Question: I have the following code in my 'config.xml' file:
'''
<platform name="ios">
<allow-intent href="itms:*" />
<allow-intent href="itms-apps:*" />
<icon height="57" src="resources/ios/icon/icon.png" width="57" />
<icon height="114" src="resources/ios/icon/icon@2x.png" width="114" />
<icon height="40" src="resources/ios/icon/icon-40.png" width="40" />
<icon height="80" src="resources/ios/icon/icon-40@2x.png" width="80" />
<icon height="120" src="resources/ios/icon/icon-40@3x.png" width="120" />
<icon height="50" src="resources/ios/icon/icon-50.png" width="50" />
<icon height="100" src="resources/ios/icon/icon-50@2x.png" width="100" />
<icon height="60" src="resources/ios/icon/icon-60.png" width="60" />
<icon height="120" src="resources/ios/icon/icon-60@2x.png" width="120" />
<icon height="180" src="resources/ios/icon/icon-60@3x.png" width="180" />
<icon height="72" src="resources/ios/icon/icon-72.png" width="72" />
<icon height="144" src="resources/ios/icon/icon-72@2x.png" width="144" />
<icon height="76" src="resources/ios/icon/icon-76.png" width="76" />
<icon height="152" src="resources/ios/icon/icon-76@2x.png" width="152" />
<icon height="167" src="resources/ios/icon/icon-83.5@2x.png" width="167" />
<icon height="29" src="resources/ios/icon/icon-small.png" width="29" />
<icon height="58" src="resources/ios/icon/icon-small@2x.png" width="58" />
<icon height="87" src="resources/ios/icon/icon-small@3x.png" width="87" />
<icon height="1024" src="resources/ios/icon/icon-1024.png" width="1024" />
<splash height="1136" src="resources/ios/splash/Default-568h@2x~iphone.png" width="640" />
<splash height="1334" src="resources/ios/splash/Default-667h.png" width="750" />
<splash height="2208" src="resources/ios/splash/Default-736h.png" width="1242" />
<splash height="1242" src="resources/ios/splash/Default-Landscape-736h.png" width="2208" />
<splash height="1536" src="resources/ios/splash/Default-Landscape@2x~ipad.png" width="2048" />
<splash height="2048" src="resources/ios/splash/Default-Landscape@~ipadpro.png" width="2732" />
<splash height="768" src="resources/ios/splash/Default-Landscape~ipad.png" width="1024" />
<splash height="2048" src="resources/ios/splash/Default-Portrait@2x~ipad.png" width="1536" />
<splash height="2732" src="resources/ios/splash/Default-Portrait@~ipadpro.png" width="2048" />
<splash height="1024" src="resources/ios/splash/Default-Portrait~ipad.png" width="768" />
<splash height="960" src="resources/ios/splash/Default@2x~iphone.png" width="640" />
<splash height="480" src="resources/ios/splash/Default~iphone.png" width="320" />
<splash height="2732" src="resources/ios/splash/Default@2x~universal~anyany.png" width="2732" />
<config-file parent="NSPhotoLibraryUsageDescription" target="*-Info.plist">
<string>This app requires access to your photos so you may upload them as meals or feed posts.</string>
</config-file>
<config-file parent="NSCameraUsageDescription" target="*-Info.plist">
<string>This app requires access to your camera so you may upload photos as meals or feed posts.</string>
</config-file>
<config-file parent="NSPhotoLibraryAddUsageDescription" target="*-Info.plist">
<string>This app requires access to your photos so you may upload them as meals or feed posts.</string>
</config-file>
<config-file parent="NSLocationAlwaysAndWhenInUseUsageDescription" target="*-Info.plist">
<string>This app requires access to your location so that you can post where you are on the feed.</string>
</config-file>
<config-file parent="NSLocationWhenInUseUsageDescription" target="*-Info.plist">
<string>This app requires access to your location so that you can post where you are on the feed.</string>
</config-file>
</platform>
'''
I have various config-file key value pairs that have always worked in the past... but for some reason now when I do iOS builds, this is what my plist file looks like:

It only shows an entry for the photo library, none of my other items are in there. Am I doing something wrong? All the things I look up online seem to say to do exactly what I'm doing in my 'config.xml' now.
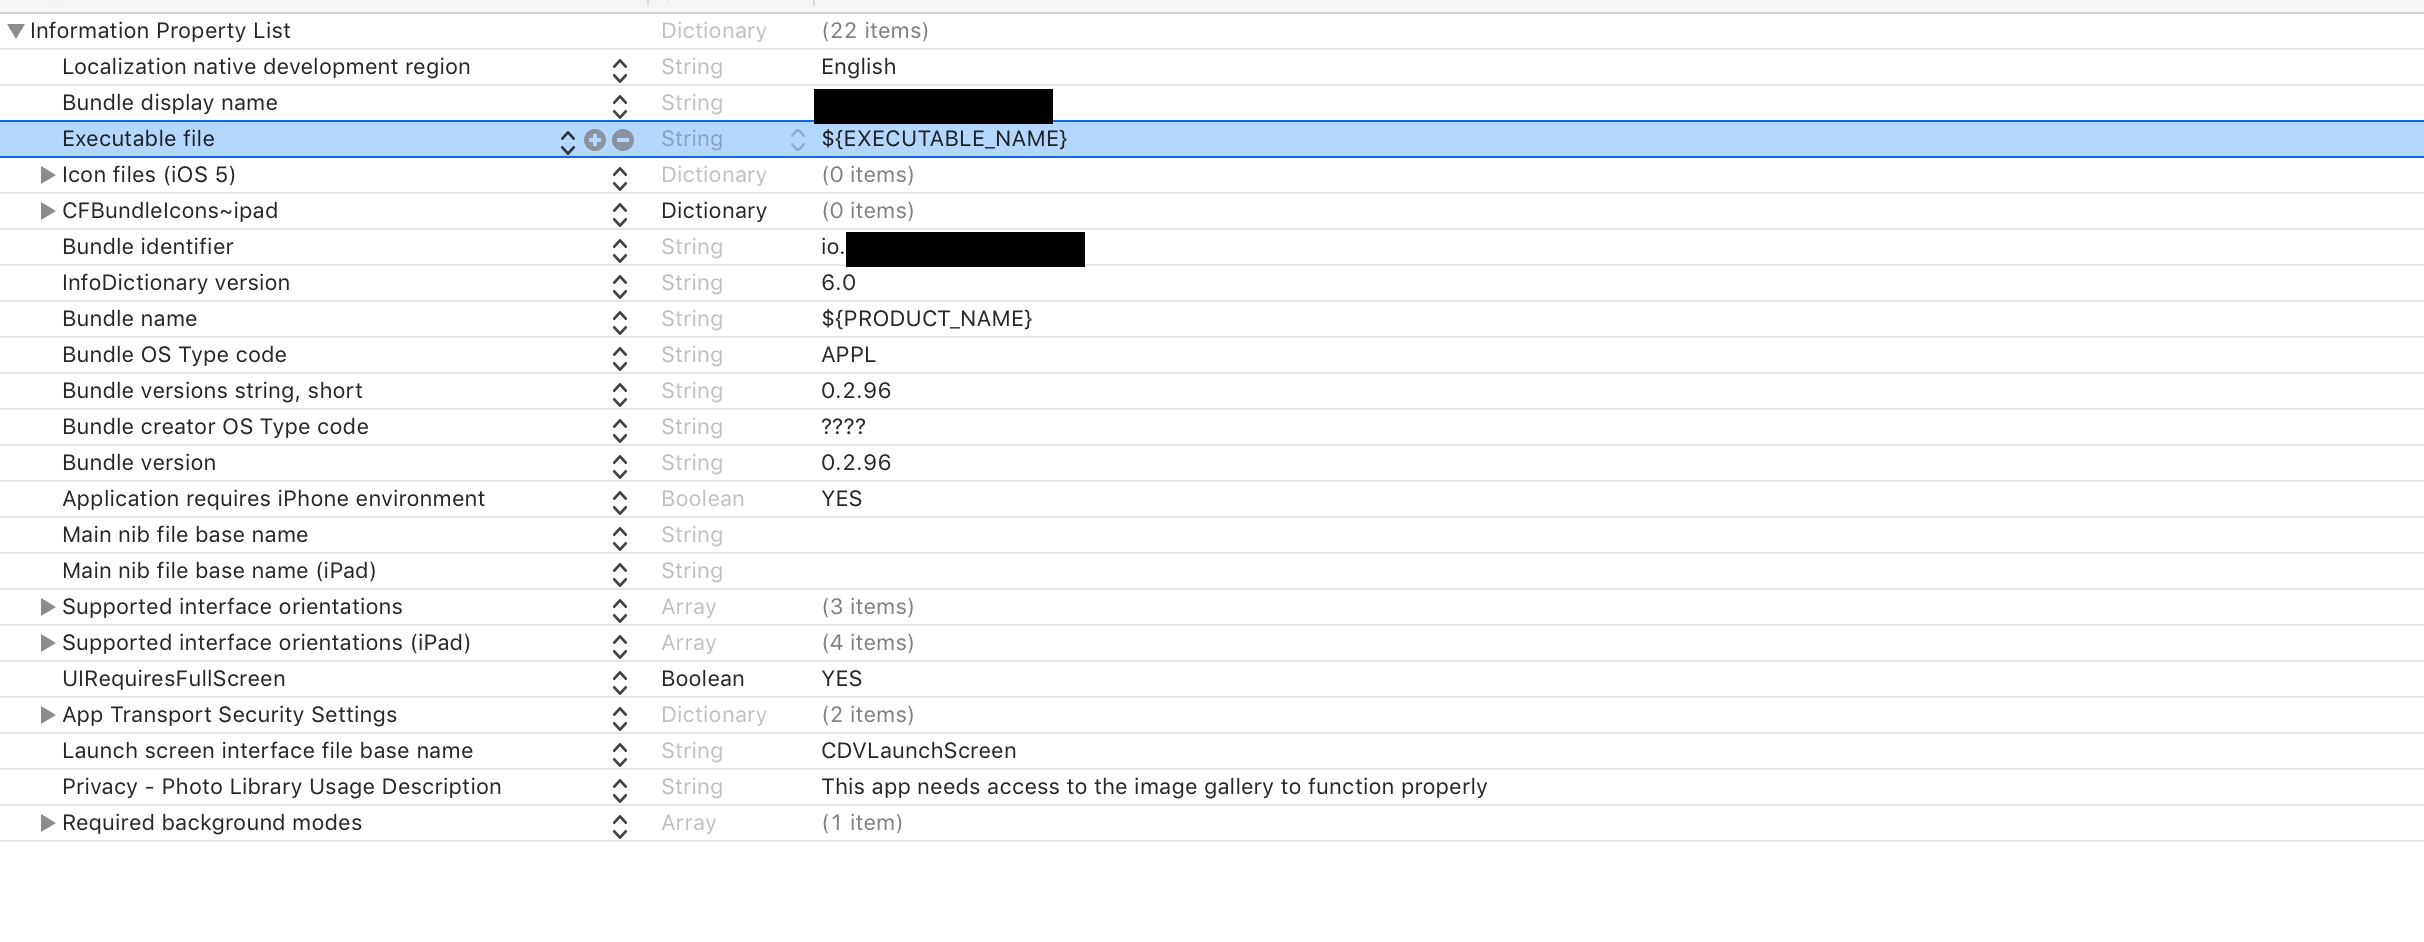
Answer: Instead of 'config-file', you should use 'edit-config', which allows the use of the 'merge' attribute and allows you to specify more than 1 key
'''
<edit-config file="*-Info.plist" mode="merge" target="NSCameraUsageDescription">
<string>Explanation</string>
</edit-config>
<edit-config file="*-Info.plist" mode="merge" target="NSPhotoLibraryUsageDescription">
<string>Explanation</string>
</edit-config>
'''